Chest X-ray:
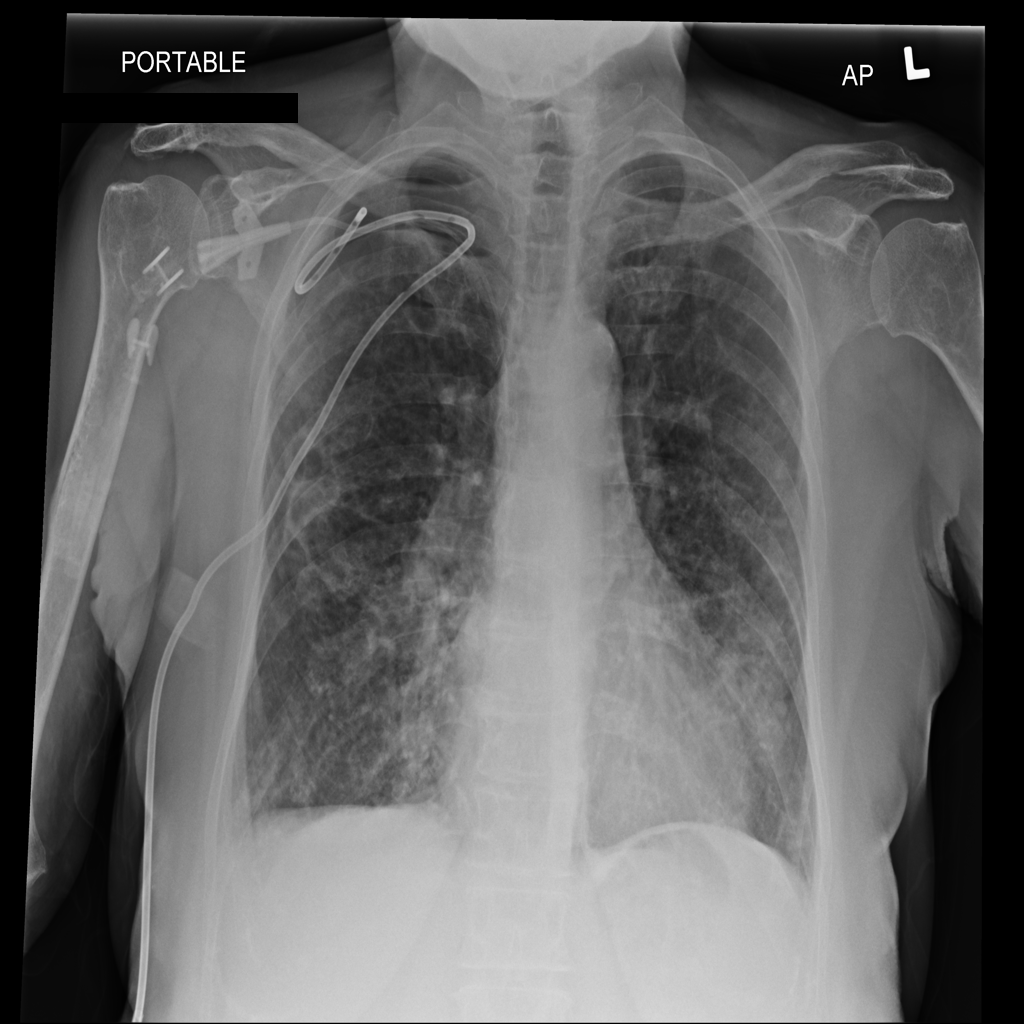
Findings: Pneumothorax, Fibrosis, Effusion, Emphysema
No abnormal finding: no